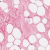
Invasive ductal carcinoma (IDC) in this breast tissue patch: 0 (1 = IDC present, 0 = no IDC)